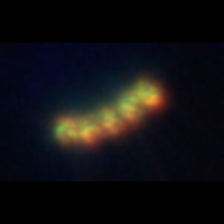
Taxon: Chaetoceros
Group: Diatoms